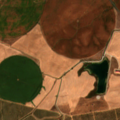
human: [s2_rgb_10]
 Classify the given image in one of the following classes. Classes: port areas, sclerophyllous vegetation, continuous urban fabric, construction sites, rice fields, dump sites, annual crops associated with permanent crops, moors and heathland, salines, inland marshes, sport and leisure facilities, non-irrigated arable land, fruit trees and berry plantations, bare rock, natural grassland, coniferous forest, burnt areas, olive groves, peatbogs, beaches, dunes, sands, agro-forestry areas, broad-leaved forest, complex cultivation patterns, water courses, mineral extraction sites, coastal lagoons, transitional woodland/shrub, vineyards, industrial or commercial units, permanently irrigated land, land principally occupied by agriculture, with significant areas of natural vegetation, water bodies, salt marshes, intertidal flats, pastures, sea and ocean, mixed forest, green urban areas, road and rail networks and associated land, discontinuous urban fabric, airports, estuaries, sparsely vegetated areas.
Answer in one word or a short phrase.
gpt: permanently irrigated land, olive groves